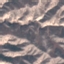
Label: HerbaceousVegetation